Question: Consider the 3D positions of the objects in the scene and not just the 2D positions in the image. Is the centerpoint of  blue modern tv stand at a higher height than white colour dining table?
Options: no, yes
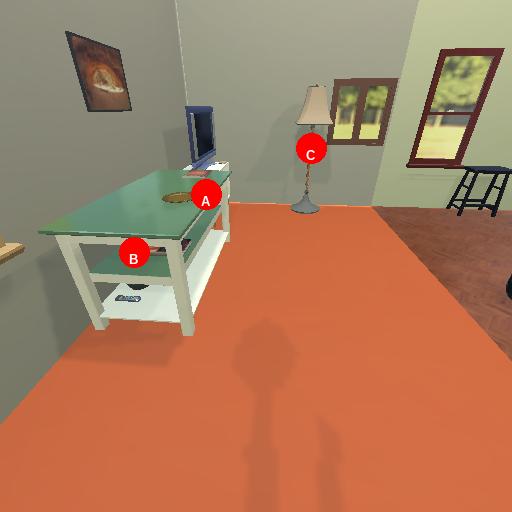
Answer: no